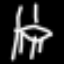
Label: chair